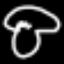
Label: mushroom